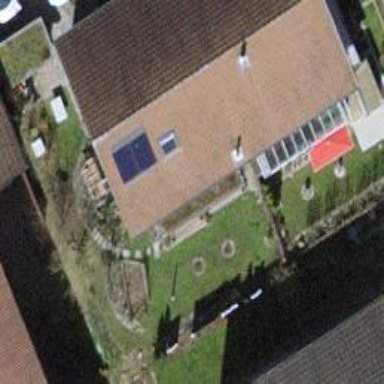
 consisting of solar photovoltaic panels."